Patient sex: M
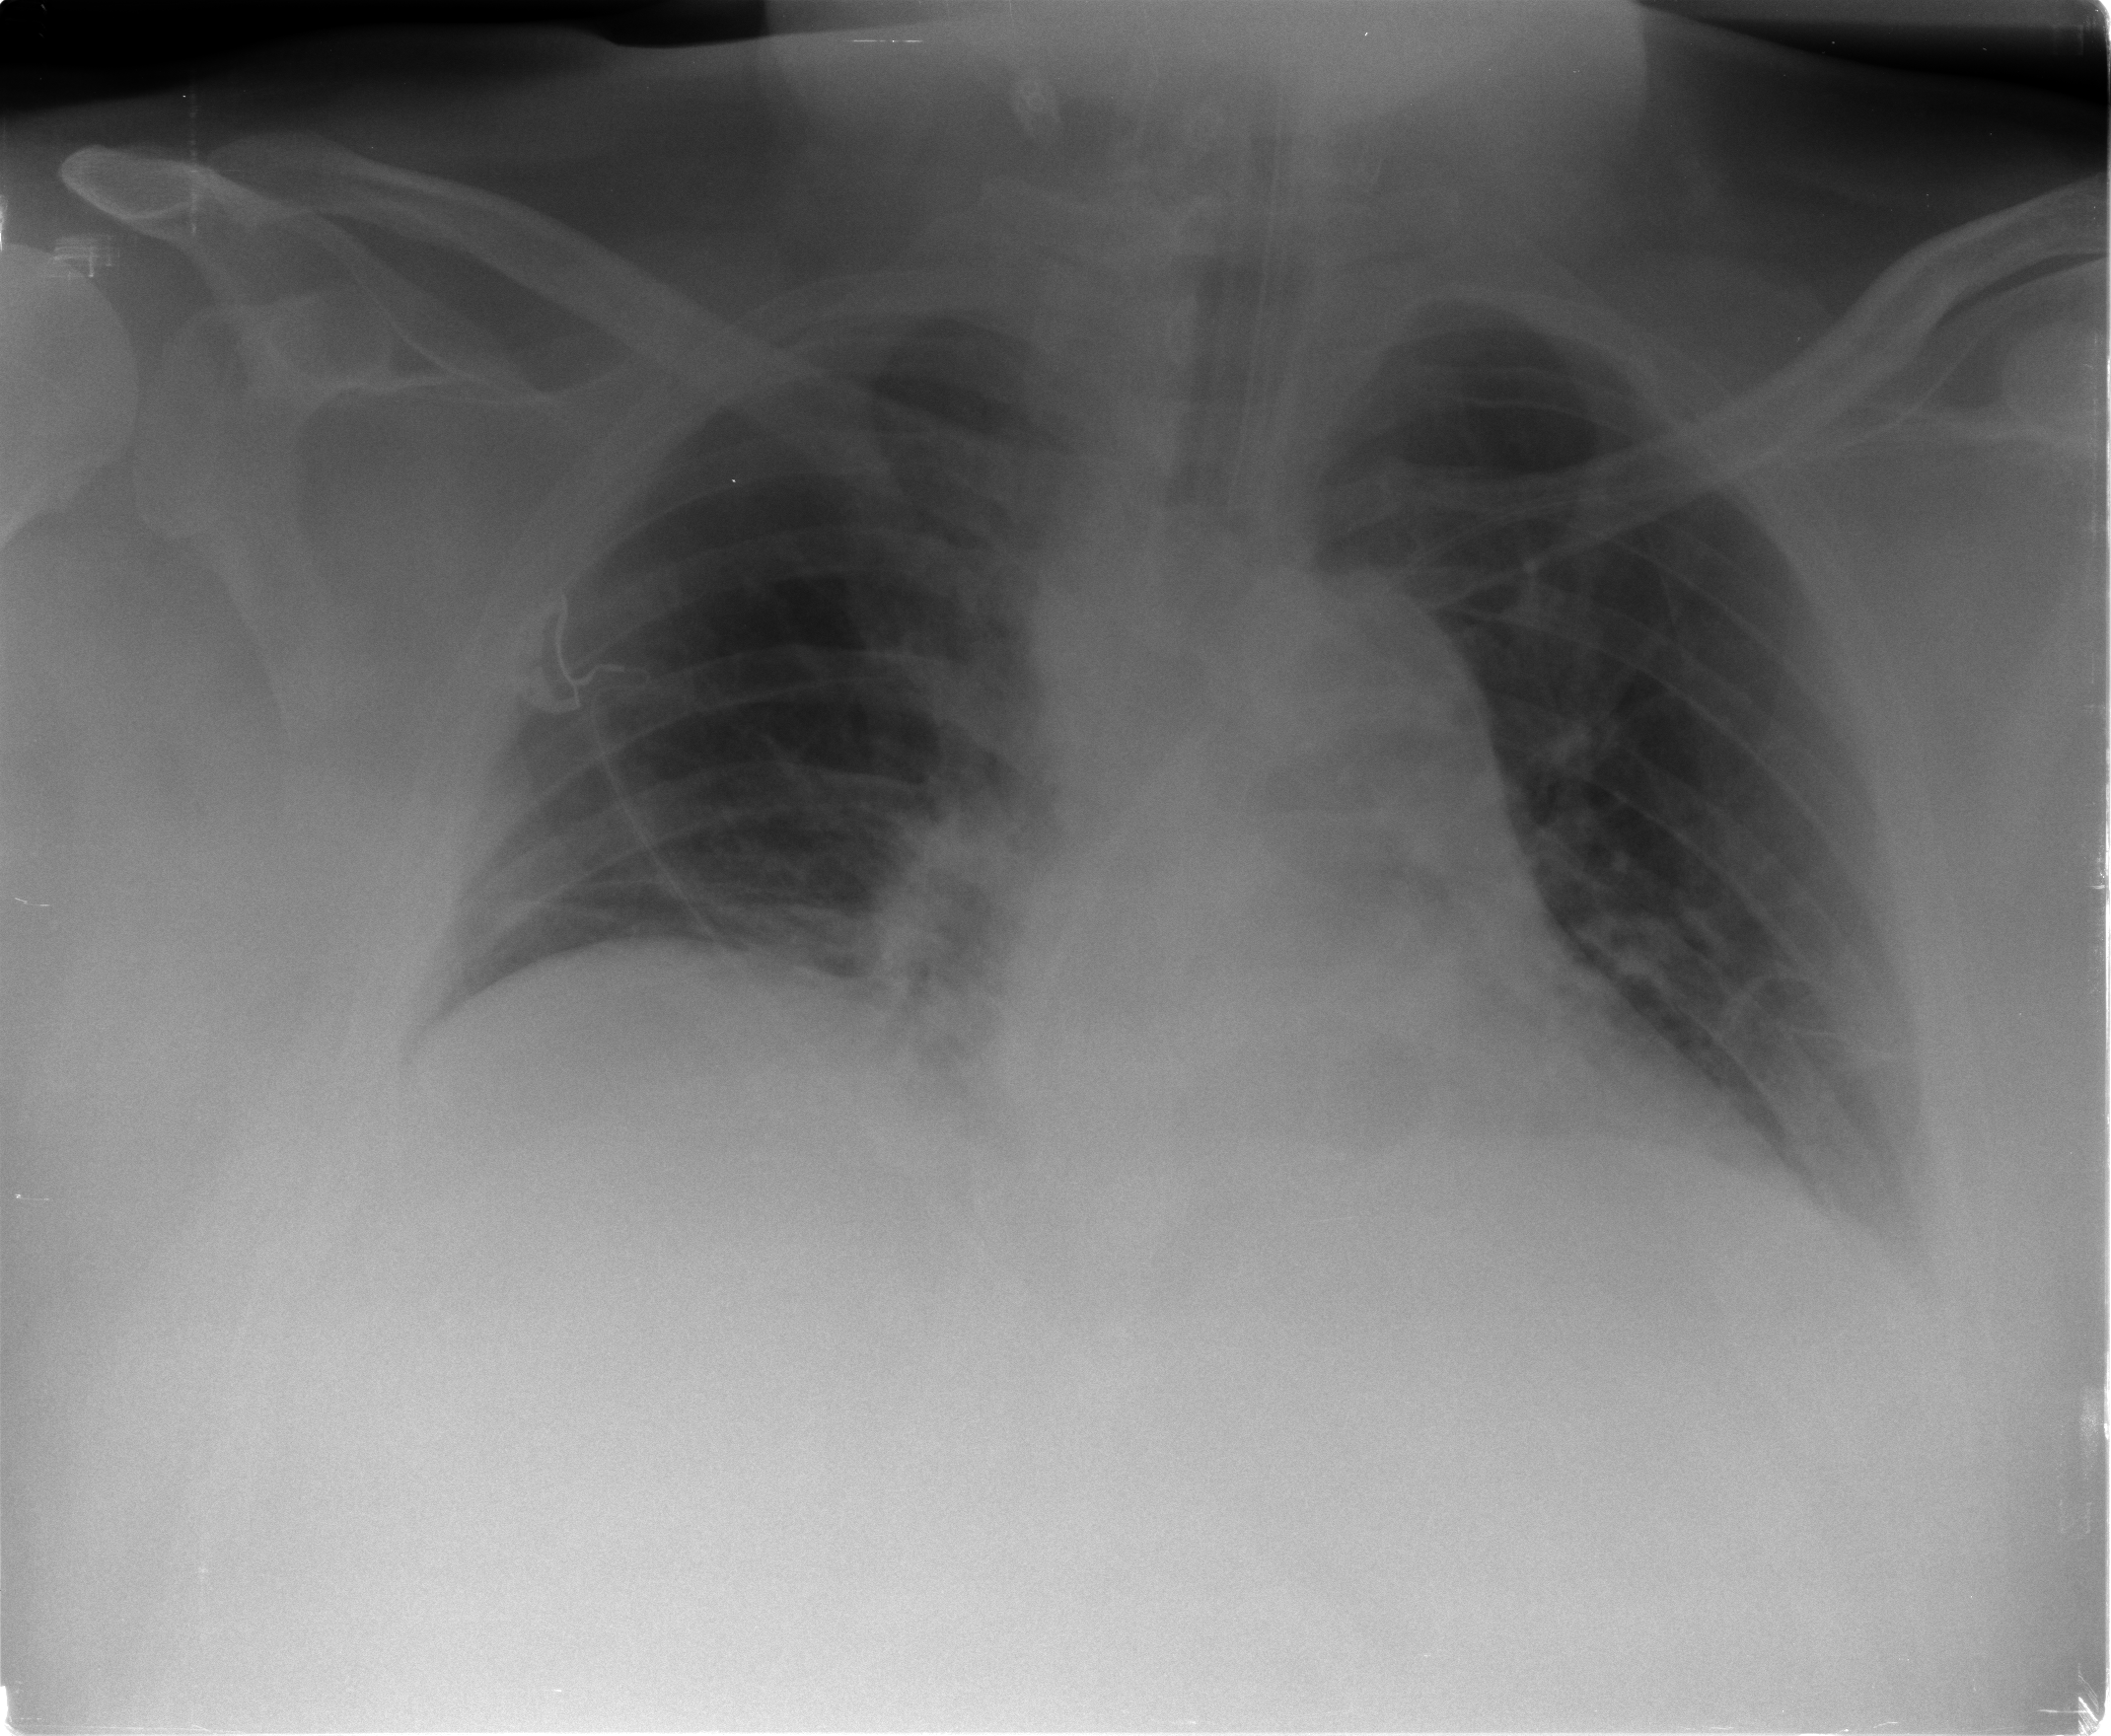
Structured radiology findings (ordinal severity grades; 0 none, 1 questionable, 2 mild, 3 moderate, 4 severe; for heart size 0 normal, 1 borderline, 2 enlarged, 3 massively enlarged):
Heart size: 0
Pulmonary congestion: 0
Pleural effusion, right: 0
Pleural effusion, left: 1
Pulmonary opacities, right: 0
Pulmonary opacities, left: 0
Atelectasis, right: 2
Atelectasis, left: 1